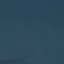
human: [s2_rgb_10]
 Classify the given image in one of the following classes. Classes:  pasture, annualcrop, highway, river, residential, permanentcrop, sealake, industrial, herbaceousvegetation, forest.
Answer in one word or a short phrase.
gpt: SeaLake